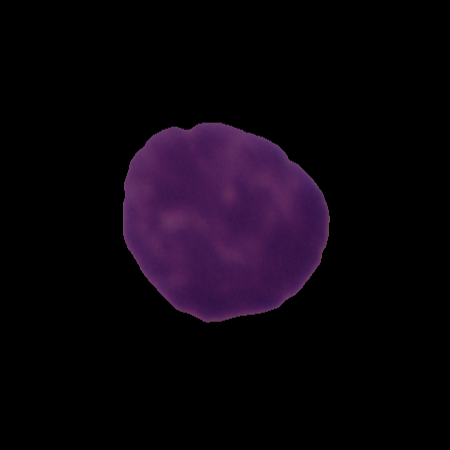
Label: healthy